Platform: macOS
Application: Arc Browser
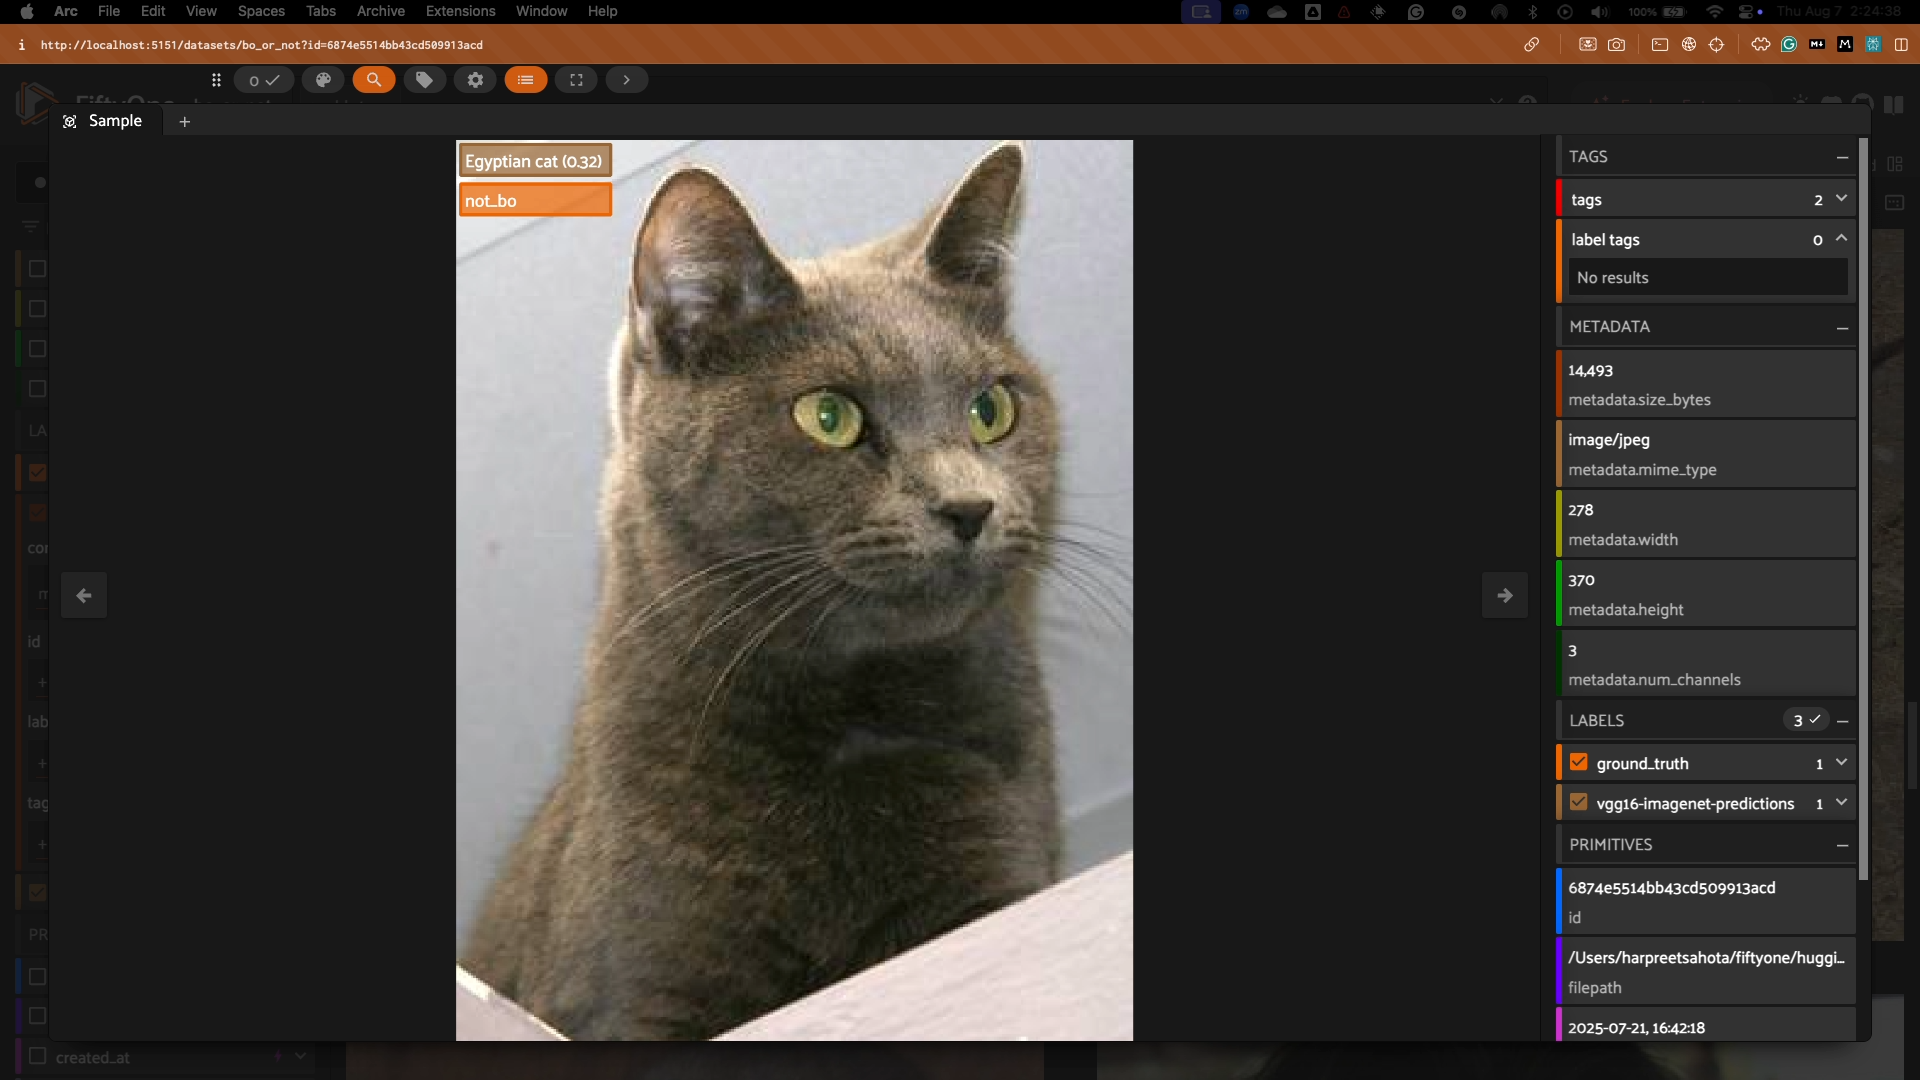
task_description: Navigate to the next sample
action_type: click
element_info: Icon
steps_since_start: 1